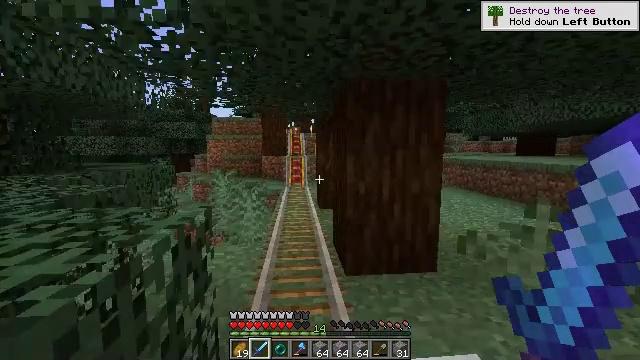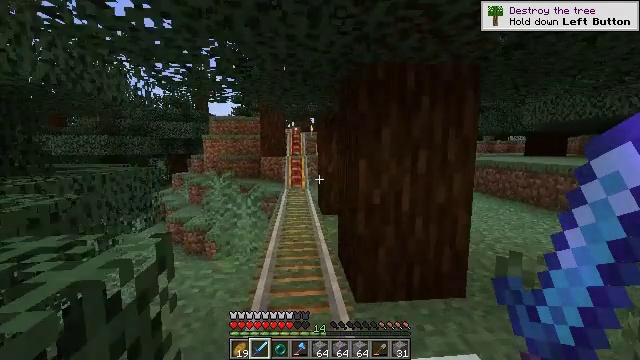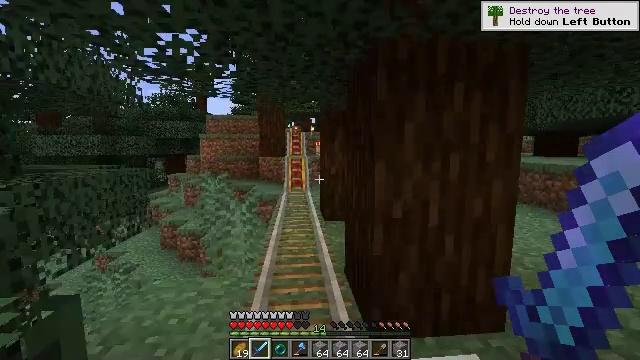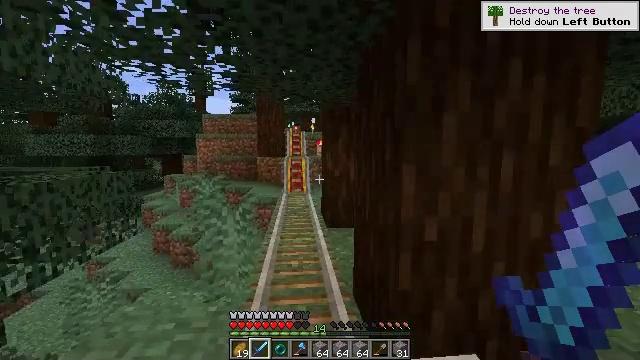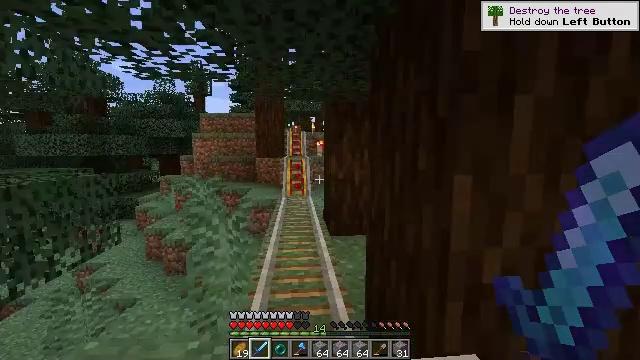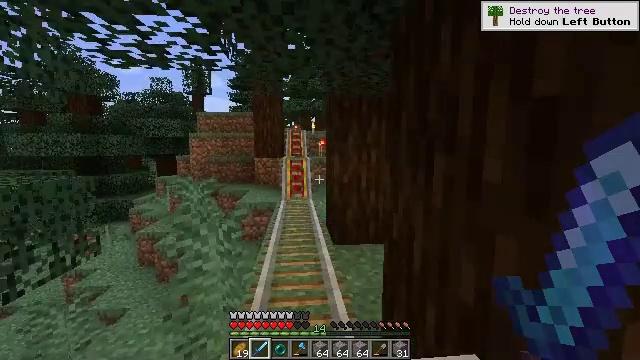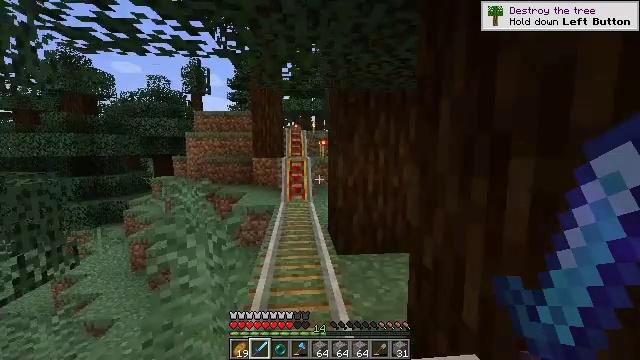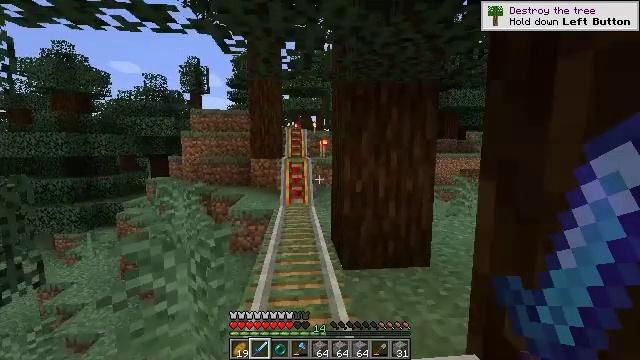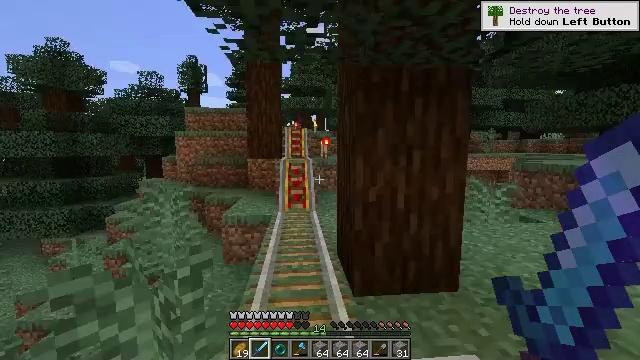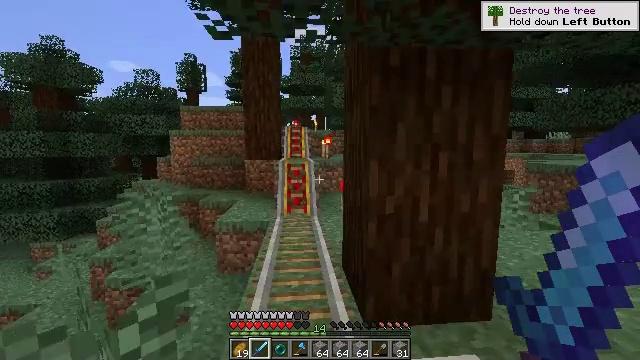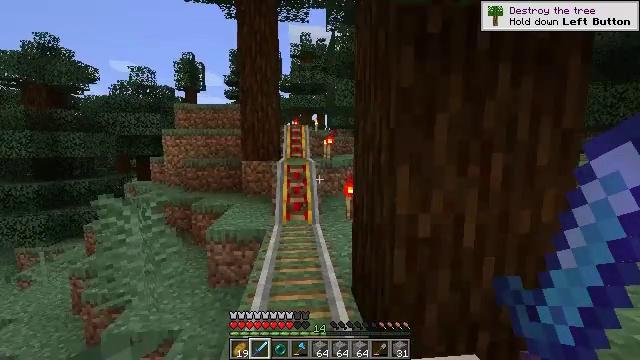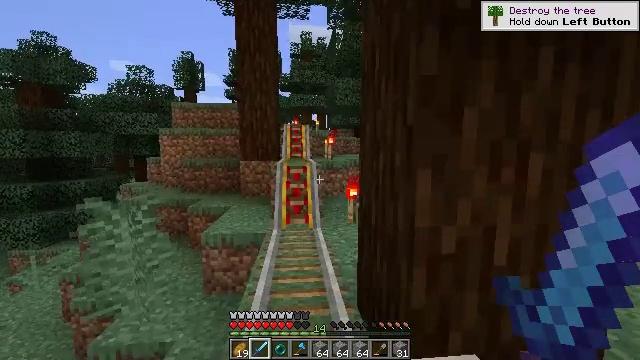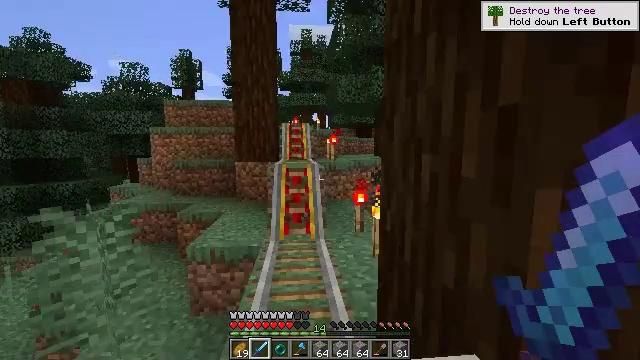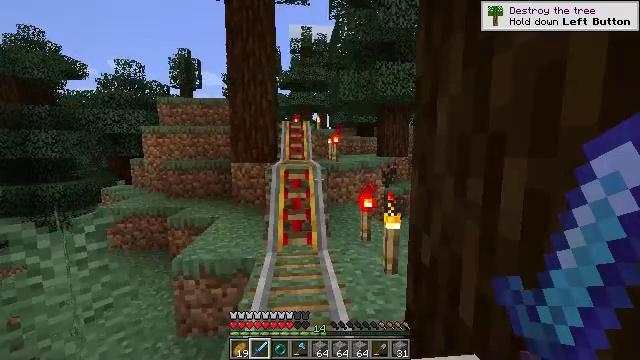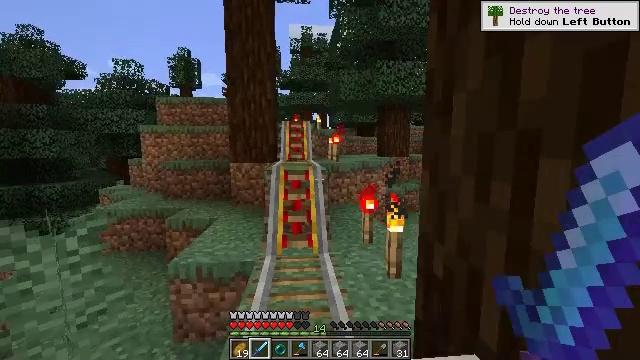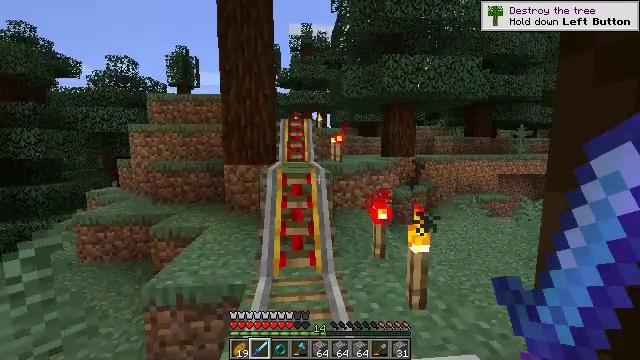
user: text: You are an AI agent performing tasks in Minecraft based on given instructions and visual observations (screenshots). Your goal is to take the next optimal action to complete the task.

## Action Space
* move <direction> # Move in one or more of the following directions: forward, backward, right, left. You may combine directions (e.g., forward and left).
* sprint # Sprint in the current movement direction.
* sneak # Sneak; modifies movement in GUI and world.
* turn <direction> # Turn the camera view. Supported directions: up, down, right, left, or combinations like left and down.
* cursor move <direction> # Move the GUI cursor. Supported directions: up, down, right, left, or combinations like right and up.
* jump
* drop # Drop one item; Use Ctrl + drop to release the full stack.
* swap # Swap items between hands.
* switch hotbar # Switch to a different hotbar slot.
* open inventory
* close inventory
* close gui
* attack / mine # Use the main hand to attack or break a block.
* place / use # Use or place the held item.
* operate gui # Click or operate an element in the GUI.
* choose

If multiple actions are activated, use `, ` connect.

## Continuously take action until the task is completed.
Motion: motion action
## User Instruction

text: Gather the torch from its position.
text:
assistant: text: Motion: no_op
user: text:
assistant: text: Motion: no_op
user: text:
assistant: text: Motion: no_op
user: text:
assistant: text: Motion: no_op
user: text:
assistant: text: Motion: no_op
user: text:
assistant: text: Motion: no_op
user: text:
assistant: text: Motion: no_op
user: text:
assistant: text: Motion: no_op
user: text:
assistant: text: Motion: no_op
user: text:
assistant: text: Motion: no_op
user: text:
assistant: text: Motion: no_op
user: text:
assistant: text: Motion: no_op
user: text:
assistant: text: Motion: no_op
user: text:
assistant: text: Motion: no_op
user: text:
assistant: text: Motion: no_op
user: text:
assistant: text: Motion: no_op
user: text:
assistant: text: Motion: no_op
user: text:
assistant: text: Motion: no_op
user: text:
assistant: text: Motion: no_op
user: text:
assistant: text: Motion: no_op
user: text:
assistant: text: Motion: no_op
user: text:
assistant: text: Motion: no_op
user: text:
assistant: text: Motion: no_op
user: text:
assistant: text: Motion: no_op
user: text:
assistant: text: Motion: no_op
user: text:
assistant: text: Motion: no_op
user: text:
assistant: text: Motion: no_op
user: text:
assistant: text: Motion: no_op
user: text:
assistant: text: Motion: no_op
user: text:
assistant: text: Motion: no_op